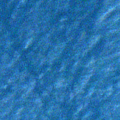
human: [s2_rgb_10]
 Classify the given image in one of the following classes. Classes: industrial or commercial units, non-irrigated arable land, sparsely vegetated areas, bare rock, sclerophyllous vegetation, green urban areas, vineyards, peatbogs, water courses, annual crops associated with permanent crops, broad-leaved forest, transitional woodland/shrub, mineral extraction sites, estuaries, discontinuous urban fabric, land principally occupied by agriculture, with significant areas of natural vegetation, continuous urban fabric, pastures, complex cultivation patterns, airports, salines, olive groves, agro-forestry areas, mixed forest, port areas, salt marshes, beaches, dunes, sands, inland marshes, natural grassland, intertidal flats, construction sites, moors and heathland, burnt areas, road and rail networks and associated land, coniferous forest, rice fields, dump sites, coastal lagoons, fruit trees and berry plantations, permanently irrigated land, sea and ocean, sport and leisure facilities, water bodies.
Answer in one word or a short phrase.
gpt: sea and ocean